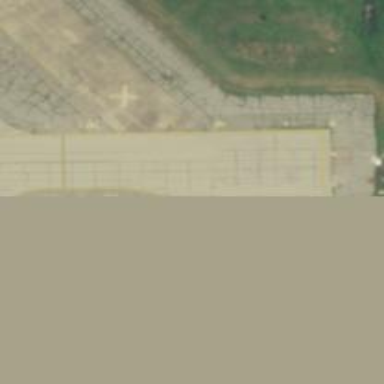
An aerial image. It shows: View of taxiway at the airport.